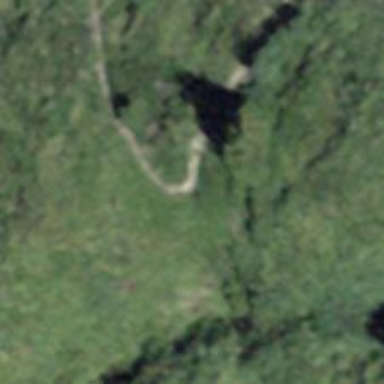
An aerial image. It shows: Path.